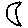
Label: moon